Question: My first view is embedded in a navigation controller where I set its translucent property to NO. This gives me the flat green I want, and the status bar a white color. However, when I open an MFMailComposeViewController, the translucent property is set back to YES and the status bar goes back to black.
How do I remove the translucency and set the status bar back to white? Below is my code.
'''
- (void)viewDidLoad
{
[super viewDidLoad];
self.tableView.tableFooterView = [[UIView alloc] initWithFrame:CGRectZero];
self.navigationController.navigationBar.barStyle = UIBarStyleBlackOpaque;
[self.navigationController.navigationBar setTranslucent:NO];
}
-(void)tableView:(UITableView *)tableView didSelectRowAtIndexPath:(NSIndexPath *)indexPath
{
if (indexPath.section == 1) {
if (indexPath.row == 0) {
NSArray *toRecipents = [NSArray arrayWithObject:@"email goes here"];
MFMailComposeViewController *mc = [[MFMailComposeViewController alloc] init];
mc.mailComposeDelegate = self;
[mc.navigationBar setTintColor:[UIColor whiteColor]];
[mc.navigationController.navigationBar setTranslucent:NO];
[mc setSubject:@"Inquiry"];
[mc setMessageBody:@"Hi, " isHTML:NO];
[mc setToRecipients:toRecipents];
[self presentViewController:mc animated:YES completion:NULL];
}
}
}
'''

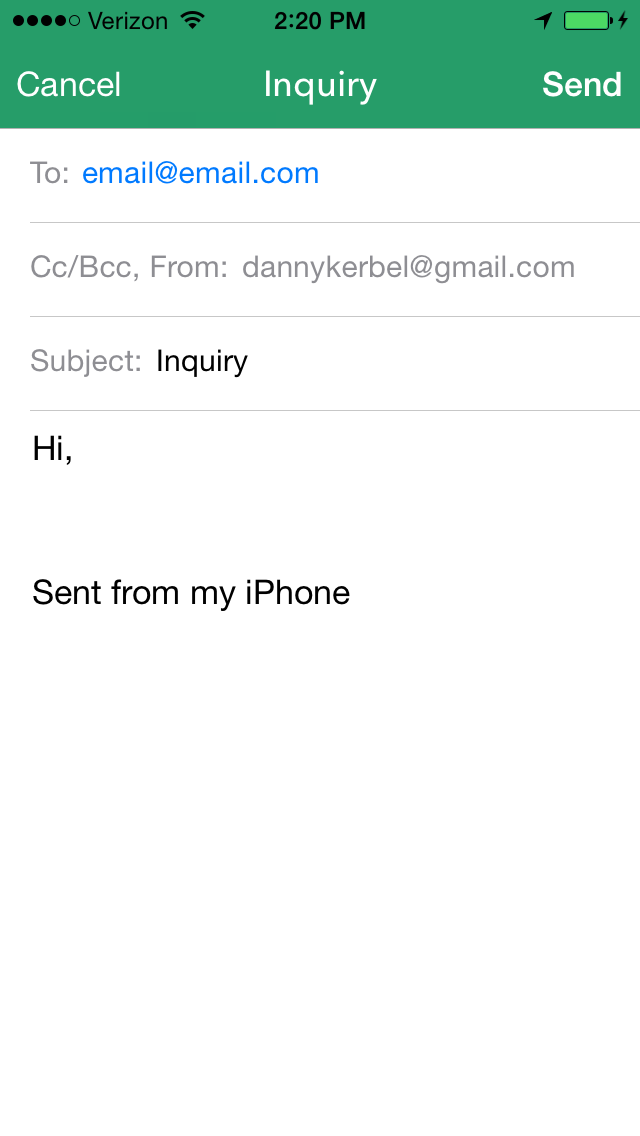
Answer: This worked for me:
'''
[[UINavigationBar appearance] setTranslucent:NO];
'''